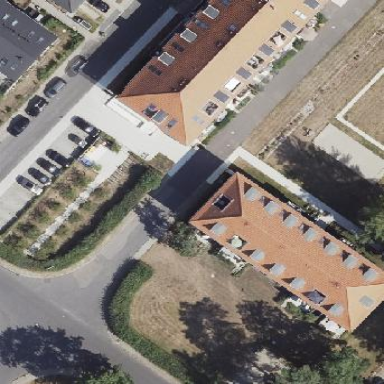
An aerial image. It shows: Apartment building with hipped roof.